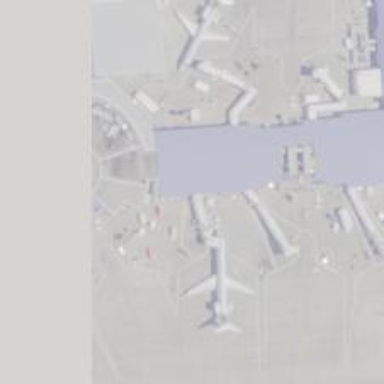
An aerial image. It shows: Airport gate.